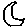
Label: moon